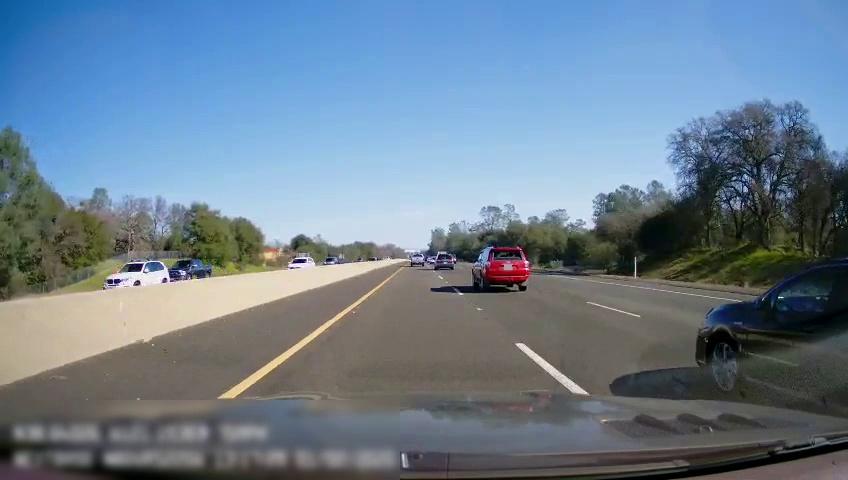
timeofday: Day
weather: Sunny
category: Drivable Space
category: Vehicles | SUV
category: Vehicles | Truck
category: Vehicles | SUV
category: Vehicles | Car
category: Vehicles | Truck
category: Vehicles | SUV
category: Vehicles | SUV
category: Vehicles | SUV
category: Lanes | Current Lane
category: Lanes | Current Lane
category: Lanes | Current Lane
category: Lanes | Alternate Lane